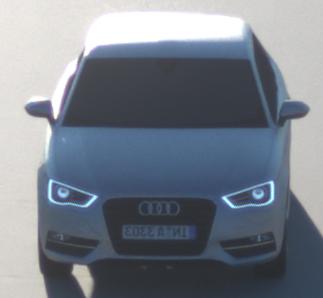
Make: Audi
Model: A3 1.2 TFSI
Detailed model: A3 (8V)
Model produced from: 2013/02
Model produced until: 2014/05
Doors: 3
Color: white
Road condition: dry road
Daytime: sunrise or sunset
Contrast: high contrast